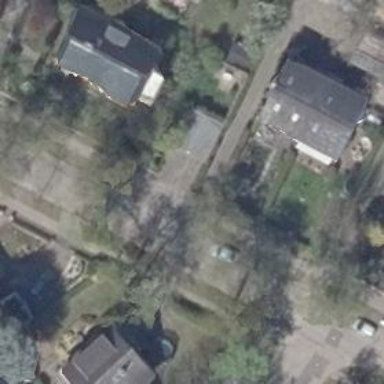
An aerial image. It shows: Avenue lined with deciduous broadleaved trees.